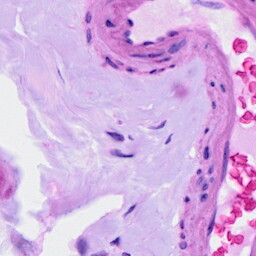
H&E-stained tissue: Ovarian